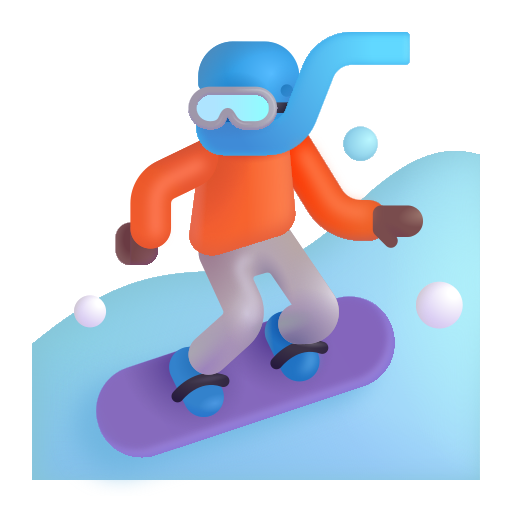
snowboarder color  dark